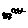
Label: cat